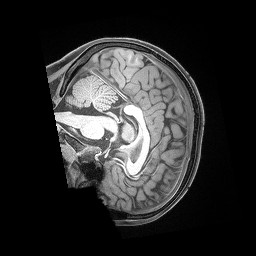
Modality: T1w
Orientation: sagittal
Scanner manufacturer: siemens
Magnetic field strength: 3 T
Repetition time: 2.53 s
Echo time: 0.00169 s